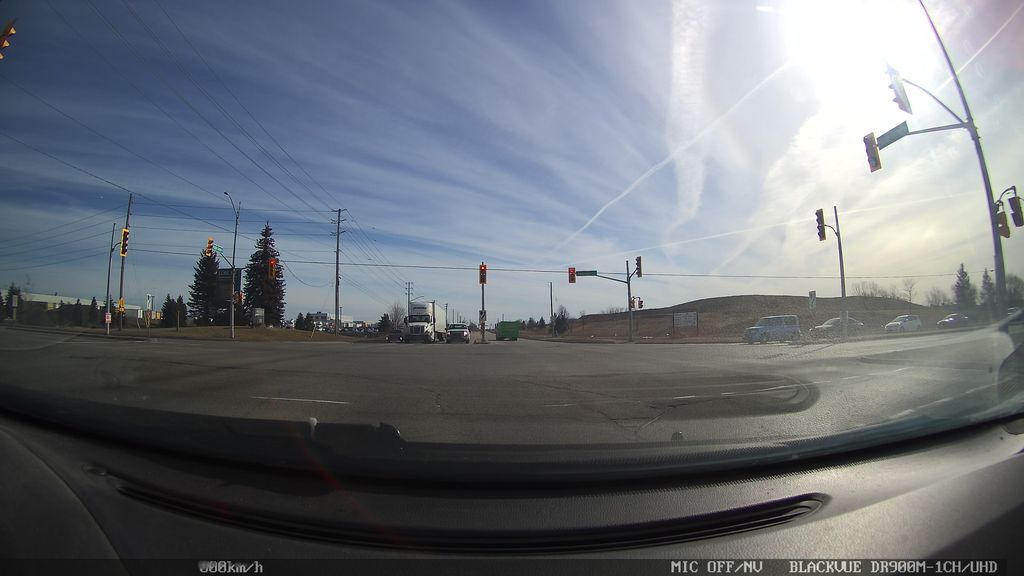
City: kitchener-waterloo